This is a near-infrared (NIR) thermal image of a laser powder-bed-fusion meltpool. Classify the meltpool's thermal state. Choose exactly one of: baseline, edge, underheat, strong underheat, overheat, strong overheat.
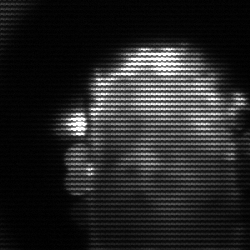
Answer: baseline